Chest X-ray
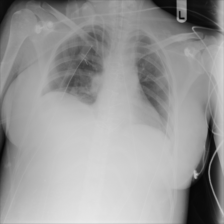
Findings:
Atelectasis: positive
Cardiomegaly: negative
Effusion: negative
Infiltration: negative
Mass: negative
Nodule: negative
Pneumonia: negative
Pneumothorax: negative
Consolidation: negative
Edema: negative
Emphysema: negative
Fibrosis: negative
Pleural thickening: negative
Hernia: negative